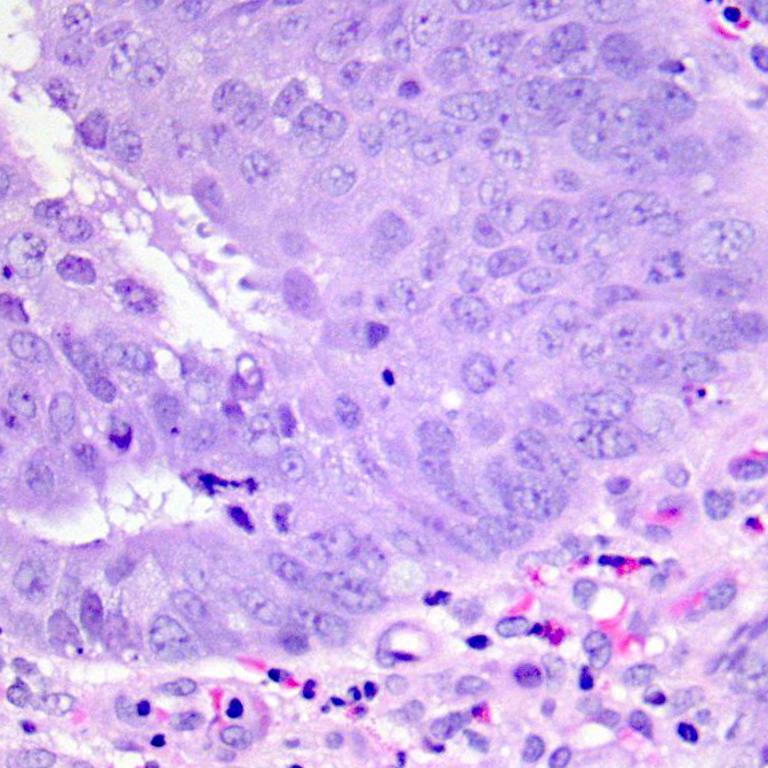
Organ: colon
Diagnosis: adenocarcinomas